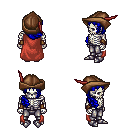
a pixel art fantasy rpg character, male body template, skeleton, maroon cape, metal pants, blue right-swept hairstyle, leather cap, leather bracers, metal boots, four views (front, back, left, right), 2x2 character sprite sheet, small pixel art, hard edges, no anti-aliasing